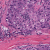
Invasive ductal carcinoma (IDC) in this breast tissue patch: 0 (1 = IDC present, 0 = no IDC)